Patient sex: M
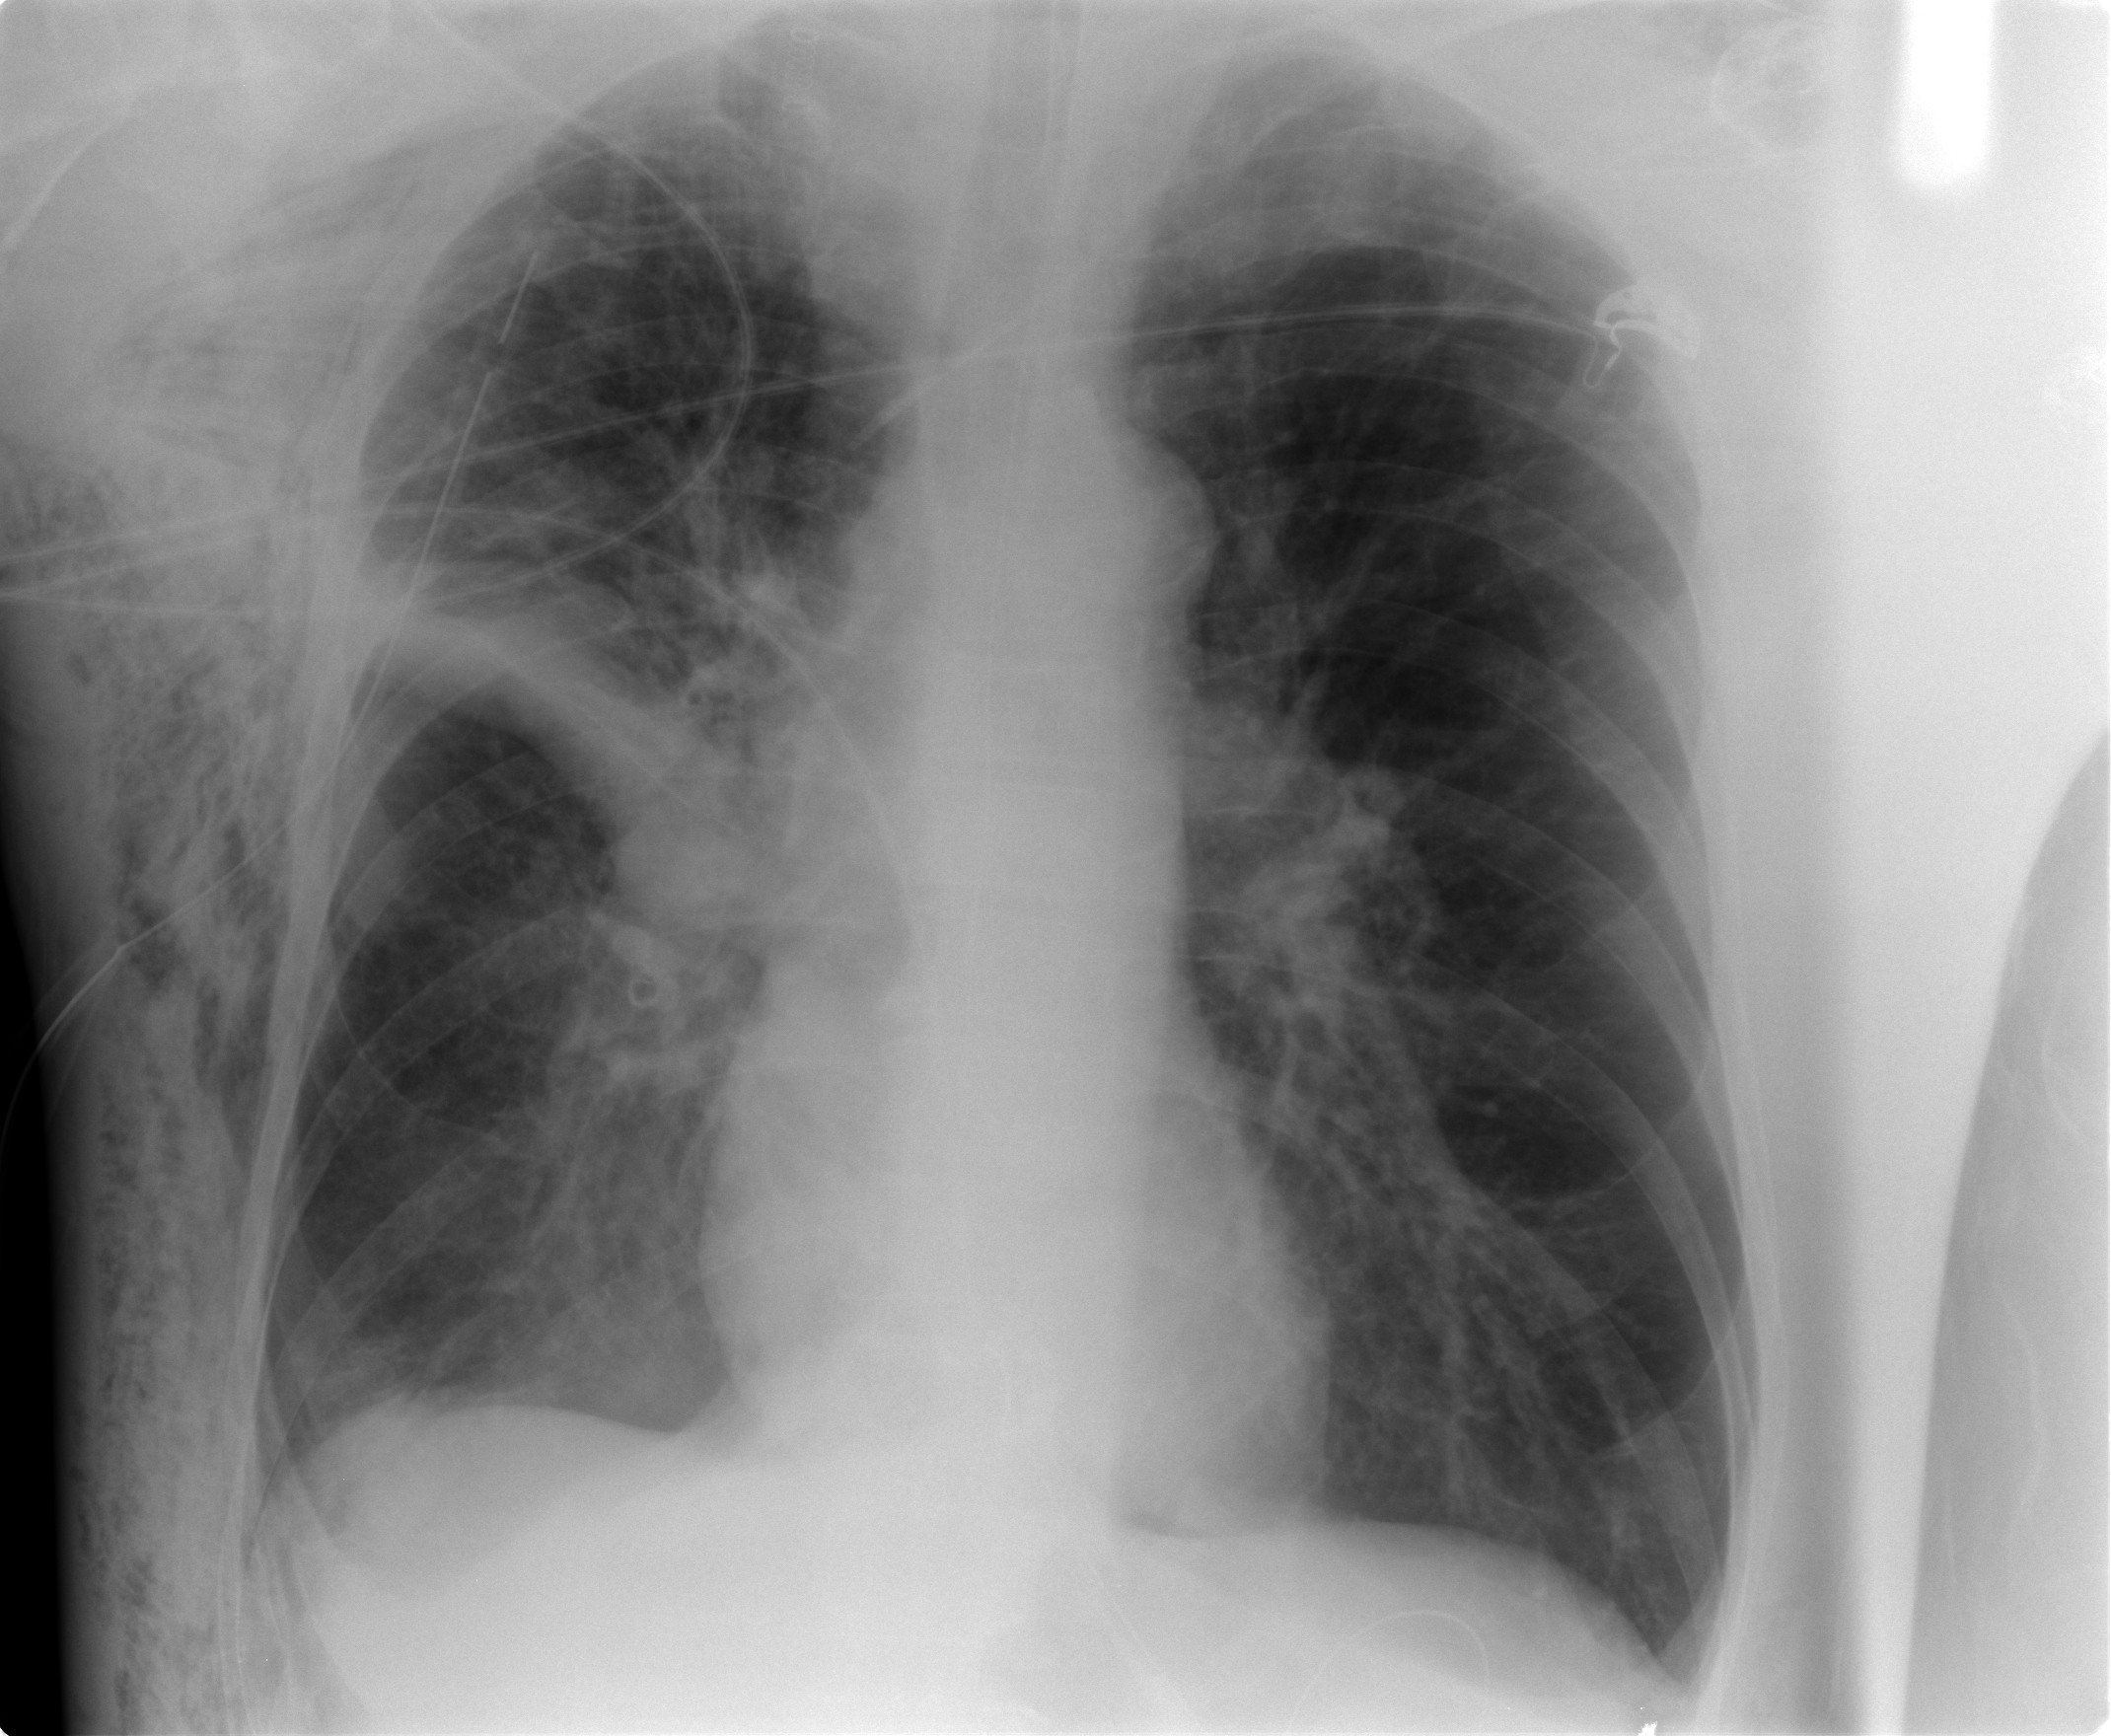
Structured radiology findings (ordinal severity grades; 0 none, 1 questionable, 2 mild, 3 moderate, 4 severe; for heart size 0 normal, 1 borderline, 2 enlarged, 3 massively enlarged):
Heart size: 0
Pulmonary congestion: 0
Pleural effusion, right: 0
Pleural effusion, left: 0
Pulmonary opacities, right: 2
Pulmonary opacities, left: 0
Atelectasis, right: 3
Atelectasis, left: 0